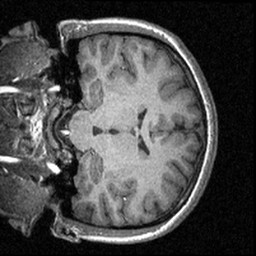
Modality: T1w
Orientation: coronal
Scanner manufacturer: siemens
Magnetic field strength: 3 T
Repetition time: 1.57 s
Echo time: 0.00304 s